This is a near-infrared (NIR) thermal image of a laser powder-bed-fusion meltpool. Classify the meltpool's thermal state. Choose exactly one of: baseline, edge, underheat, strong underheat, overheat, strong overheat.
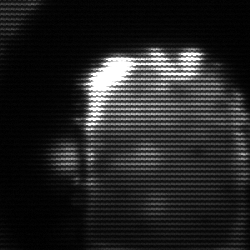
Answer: baseline